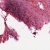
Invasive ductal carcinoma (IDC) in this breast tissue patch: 0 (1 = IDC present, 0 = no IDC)